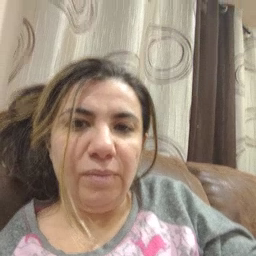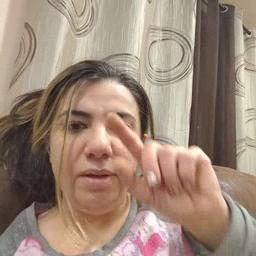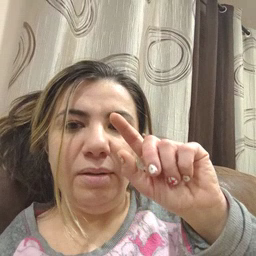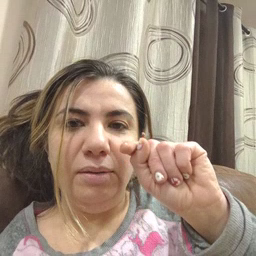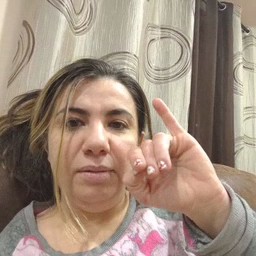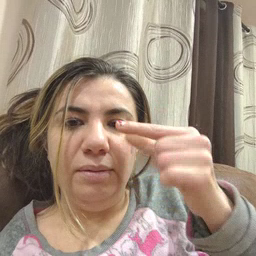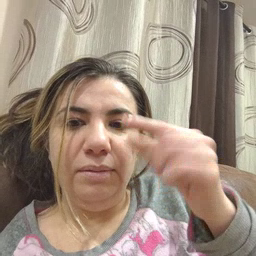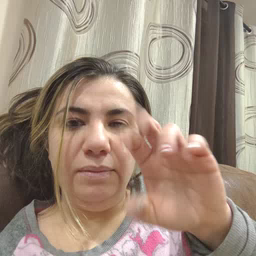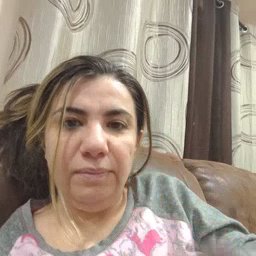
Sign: tiger